Aerial crown-view tile of a tropical tree (Barro Colorado Island, Panama), acquired 20250317:
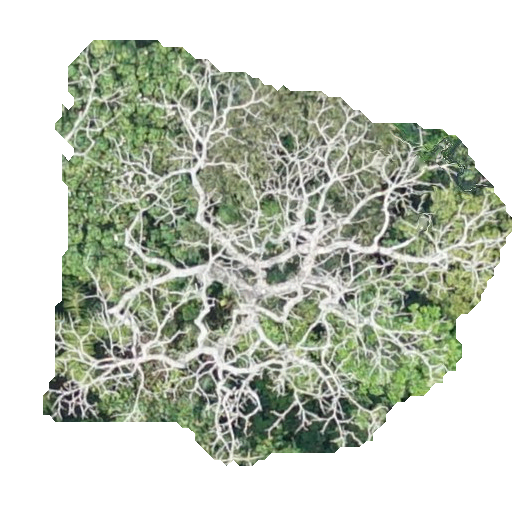
Species: Alseis blackiana
GBIF accepted scientific name: Alseis blackiana
Crown area: 211.455 m²